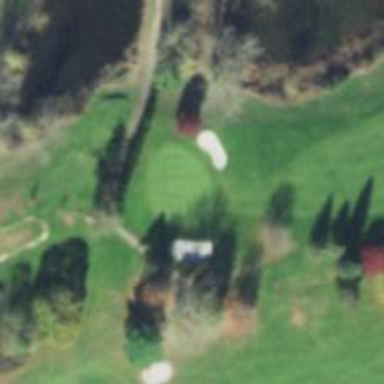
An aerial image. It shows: Golf hole.